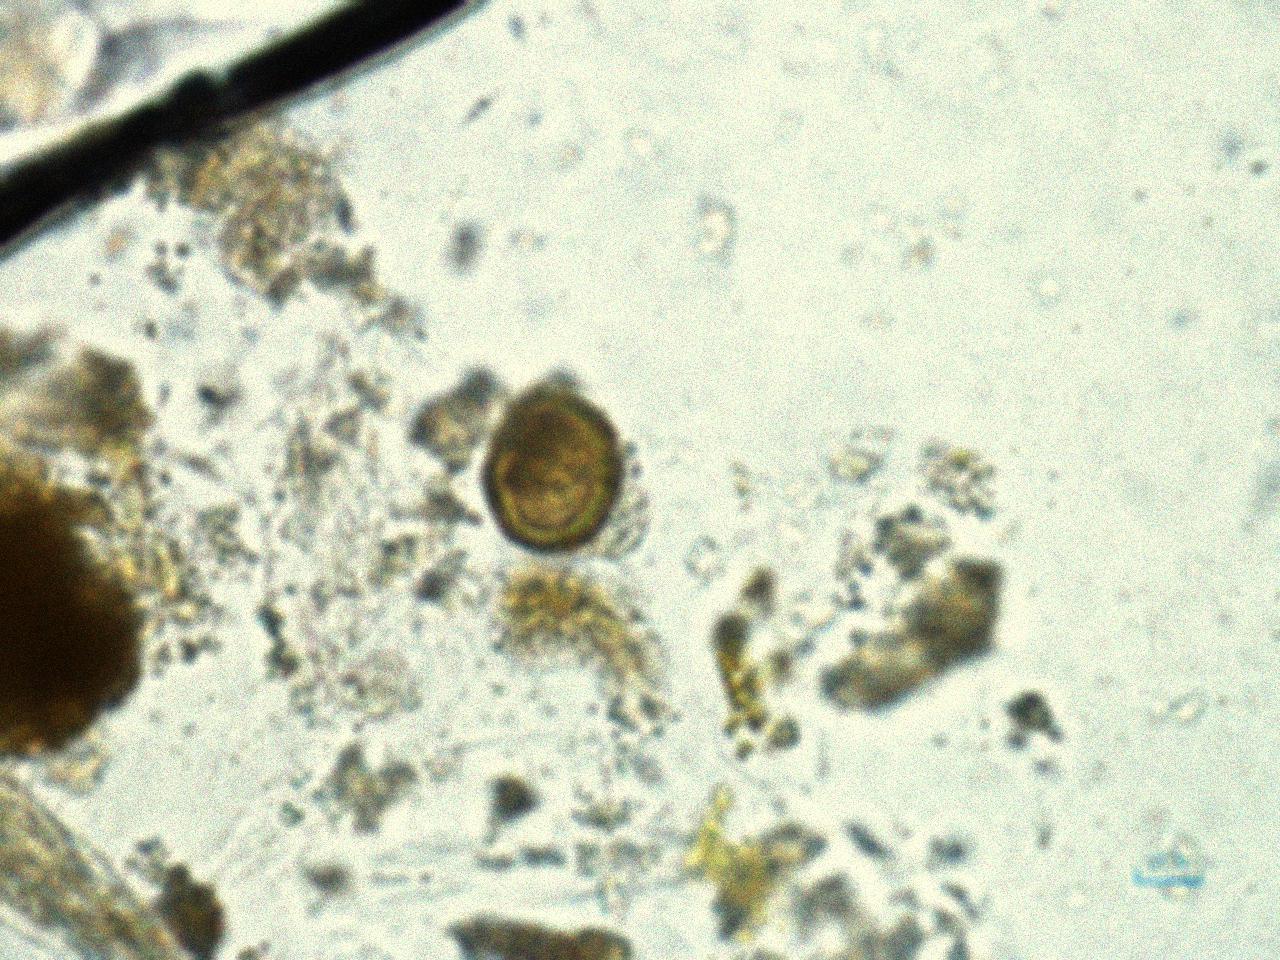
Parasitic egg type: Taenia spp. egg